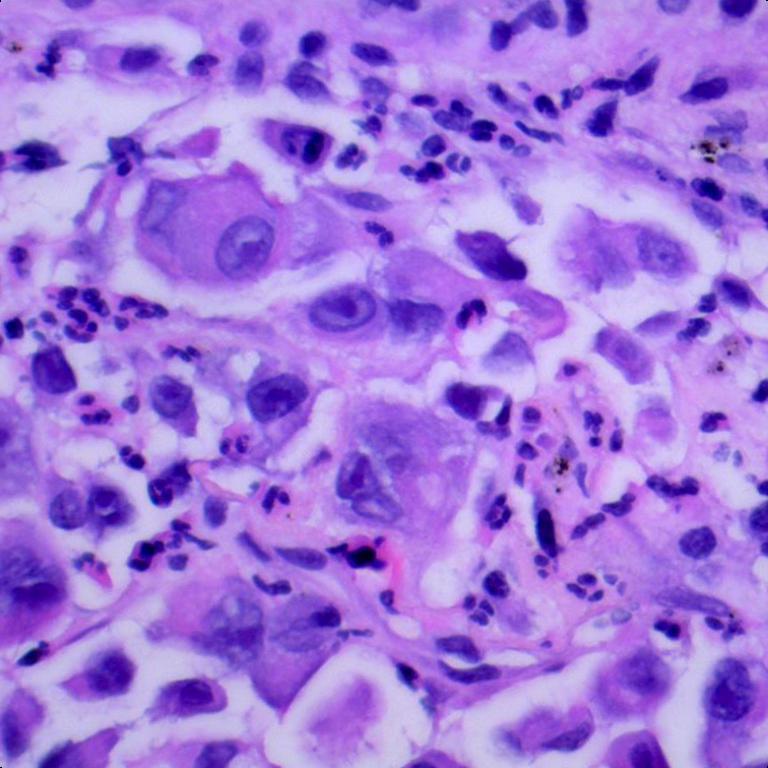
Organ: lung
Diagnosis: adenocarcinomas